Question: I am looking for a jquery control to imitate the behavior of outlook's recurring scheduling. I've been looking for for the last few days but have come up with any real result. All the controls I find are calendar controls. Non of them implements the recurrence features.
Sample of Outlook's recurring screen:

Thank you
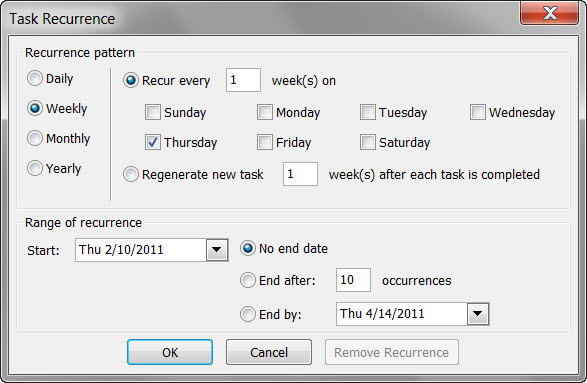
Answer: You would probably have to build a form from scratch. It doesn't look like too formidable of a task.